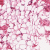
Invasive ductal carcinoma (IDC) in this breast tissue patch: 0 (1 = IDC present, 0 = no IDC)